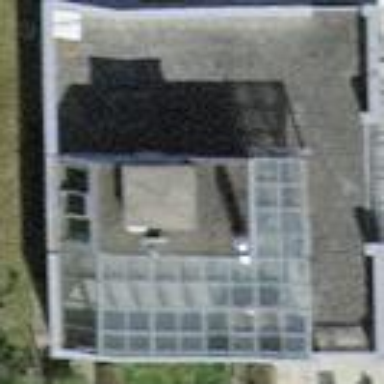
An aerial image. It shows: Building with flat roof.